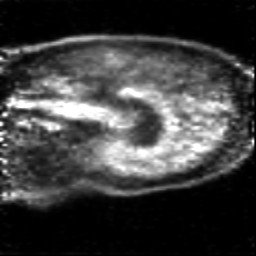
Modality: PET
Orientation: sagittal
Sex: male
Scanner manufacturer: siemens